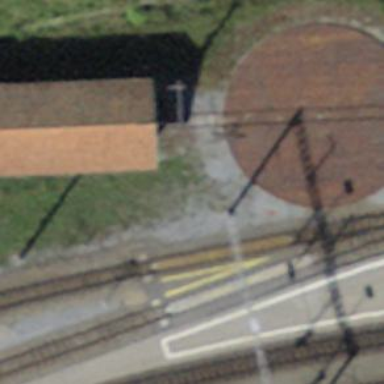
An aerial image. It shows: Yard with one track and railway turntable.